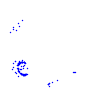
Particle: proton